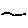
Label: line